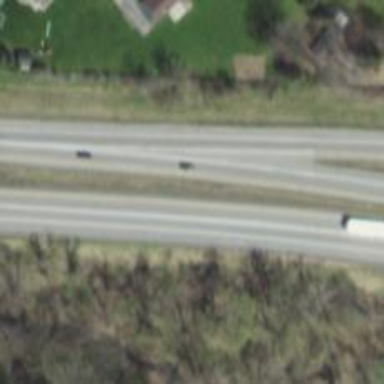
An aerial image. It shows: Primary link highway.